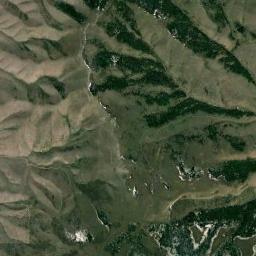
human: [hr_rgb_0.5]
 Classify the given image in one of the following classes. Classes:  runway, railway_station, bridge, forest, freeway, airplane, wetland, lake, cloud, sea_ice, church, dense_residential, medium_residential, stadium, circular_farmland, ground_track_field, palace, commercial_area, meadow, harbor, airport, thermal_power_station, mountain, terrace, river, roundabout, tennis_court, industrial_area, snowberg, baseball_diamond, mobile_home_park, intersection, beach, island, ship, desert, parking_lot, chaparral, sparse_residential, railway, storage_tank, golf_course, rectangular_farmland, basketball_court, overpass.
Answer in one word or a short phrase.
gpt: mountain